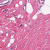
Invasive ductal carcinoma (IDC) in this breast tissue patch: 0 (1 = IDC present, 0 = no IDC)